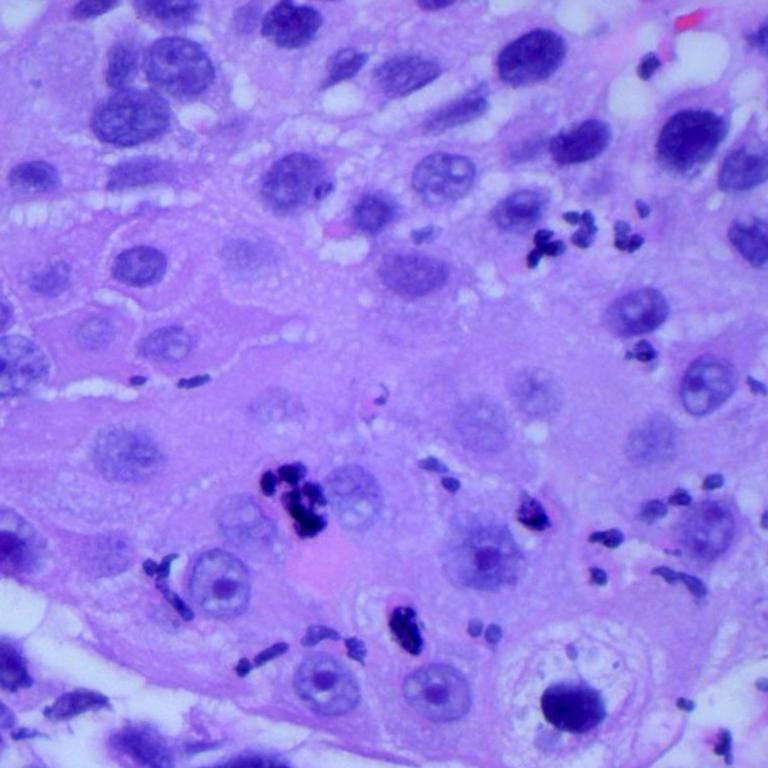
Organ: lung
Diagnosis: squamous carcinomas